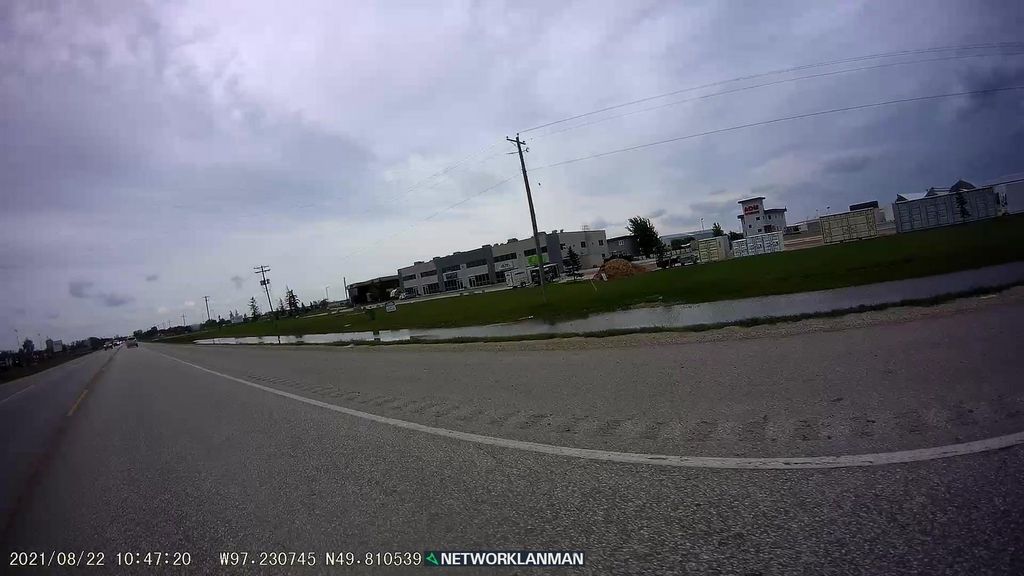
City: winnipeg